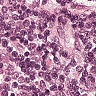
Metastatic tissue present: no